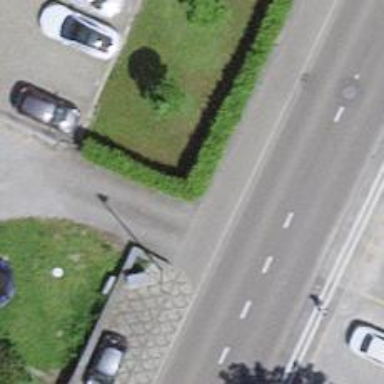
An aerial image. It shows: Hedge acting as barrier.